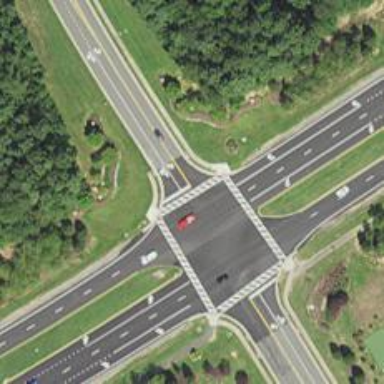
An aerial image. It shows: Marked road crossing.